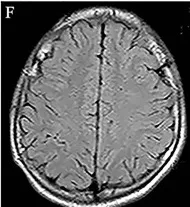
(I) Gadolinium enhanced T1-weighted image showed meningeal linear enhancements in the sulci of left brain lobes (Case 2).
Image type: radiology (mri)